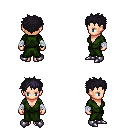
a pixel art fantasy rpg character, female body template, human, light skin, green robe, red pants, raven bedhead hairstyle, white cloth bandages, metal boots, four views (front, back, left, right), 2x2 character sprite sheet, small pixel art, hard edges, no anti-aliasing